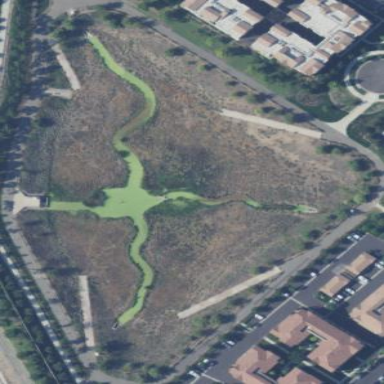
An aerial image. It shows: Detention water basin.